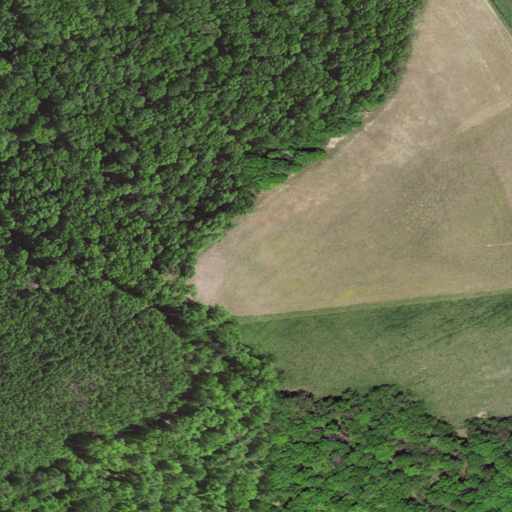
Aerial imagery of mountain in Virginia named Mount Atlas containing deciduous forest, pasture, and grassland